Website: apple
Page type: address-validator
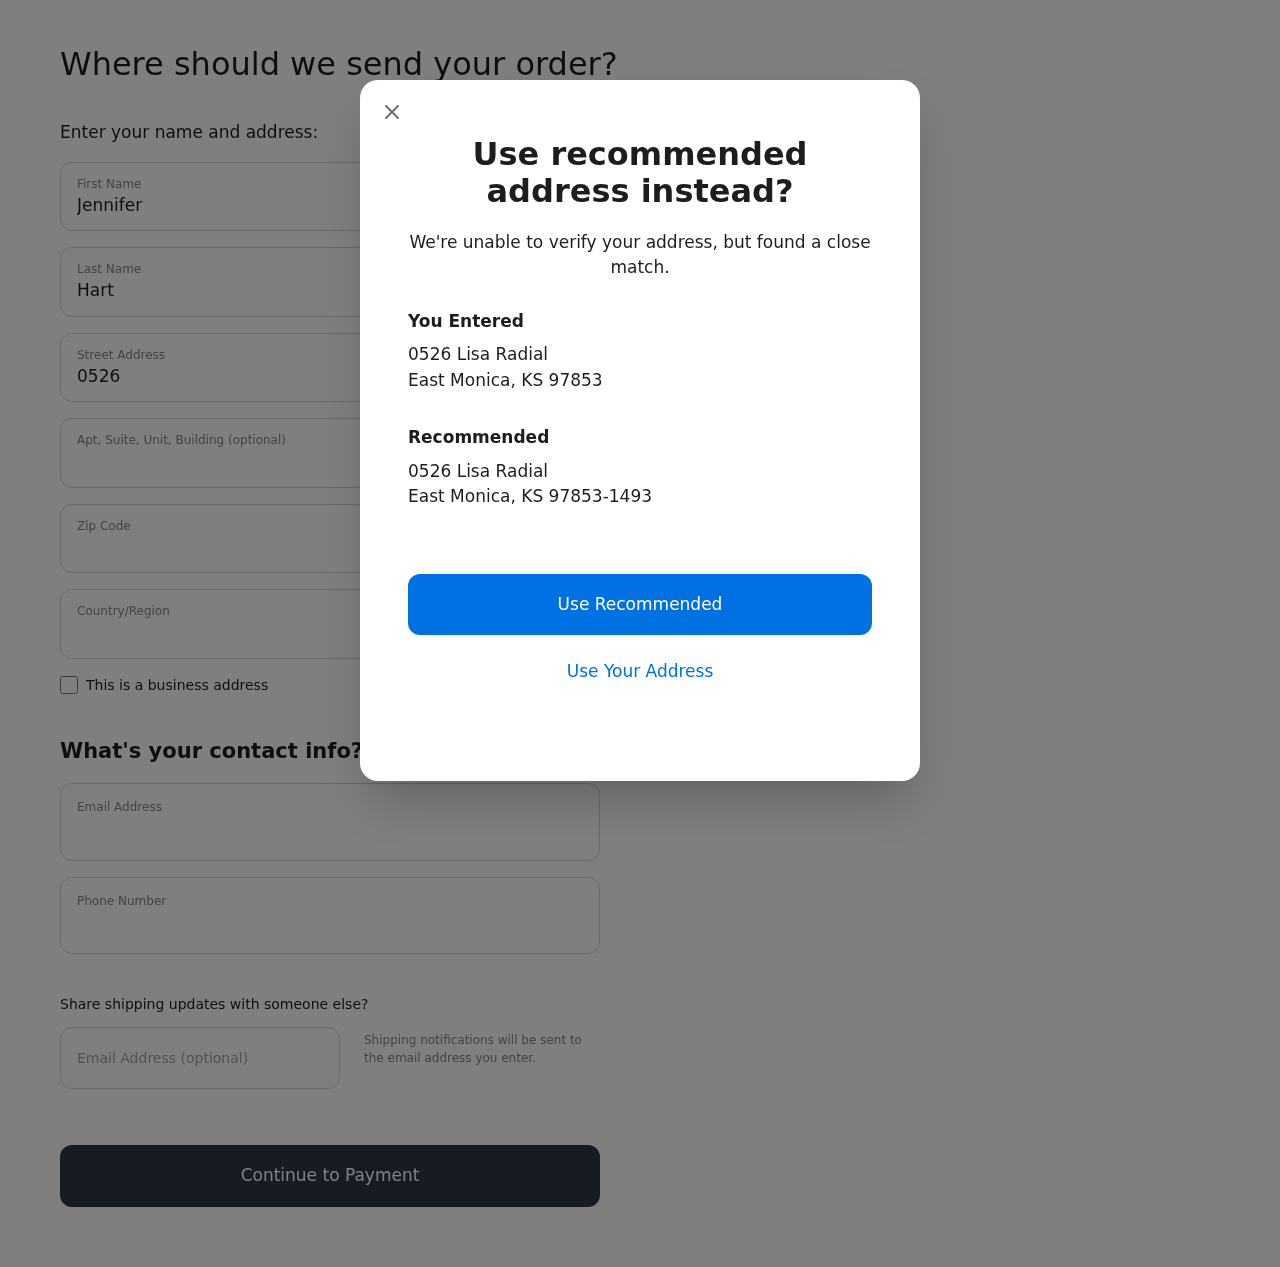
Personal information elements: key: PII_CITY
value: East Monica
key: PII_COUNTRY
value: United States
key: PII_EMAIL
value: jennifer.hart@hotmail.com
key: PII_FIRSTNAME
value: Jennifer
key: PII_GIFT_EMAIL
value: joseph.lopez@gmail.com
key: PII_LASTNAME
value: Hart
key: PII_PHONE
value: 7929824483
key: PII_POSTCODE
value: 97853
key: PII_POSTCODE_FULL
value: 97853-1493
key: PII_STATE_ABBR
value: KS
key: PII_STREET
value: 0526 Lisa Radial
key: PII_CITY2
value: East Monica
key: PII_STATE_ABBR2
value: KS